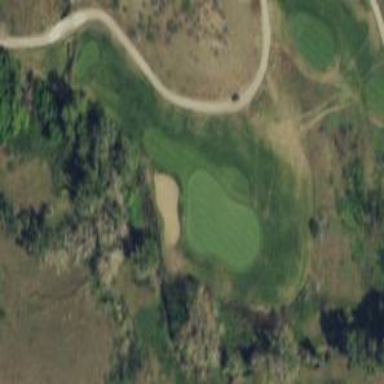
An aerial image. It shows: Golf hole.